Question: I try to use matplotlib to print network statistics. I want to look it like line graphs created with excel.
<URL>
[
My very simple code:
'''
import matplotlib.pyplot as plt
import numpy as np
x = np.array([0, 1, 2, 3, 4, 5, 6, 7, 8, 9, 10, 11, 12, 13, 14, 15, 16, 17, 18, 19, 20, 21, 22, 23, 24, 25, 26, 27, 28, 29, 30, 31, 32, 33, 34, 35, 36, 37, 38, 39, 40, 41, 42, 43, 44, 45, 46, 47, 48, 49, 50, 51, 52, 53, 54, 55, 56, 57, 58, 59])
y = np.array(['0.00', '0.00', '0.00', '0.12', '0.00', '0.00', '0.00', '14.75', '108.56', '78.91', '508.15', '79.66', '147.84', '199.87', '14.02', '10.05', '3411.12', '19735.23', '19929.51', '18428.82', '21727.14', '19716.41', '20295.20', '20283.08', '20088.10', '20155.81', '20108.67', '19954.45', '20316.46', '20045.77', '20233.71', '19981.40', '20230.02', '20099.69', '20000.23', '20234.06', '19763.92', '20458.40', '19626.22', '20542.25', '19821.72', '20443.78', '20109.41', '19918.96', '20223.37', '19933.64', '20023.73', '19655.67', '19890.94', '20590.04', '20158.37', '20001.59', '20011.48', '19785.95', '20550.63', '19687.02', '20025.00', '20478.25', '20124.66', '20148.08'])
plt.plot(x, y)
plt.xticks(x)
plt.show()
'''
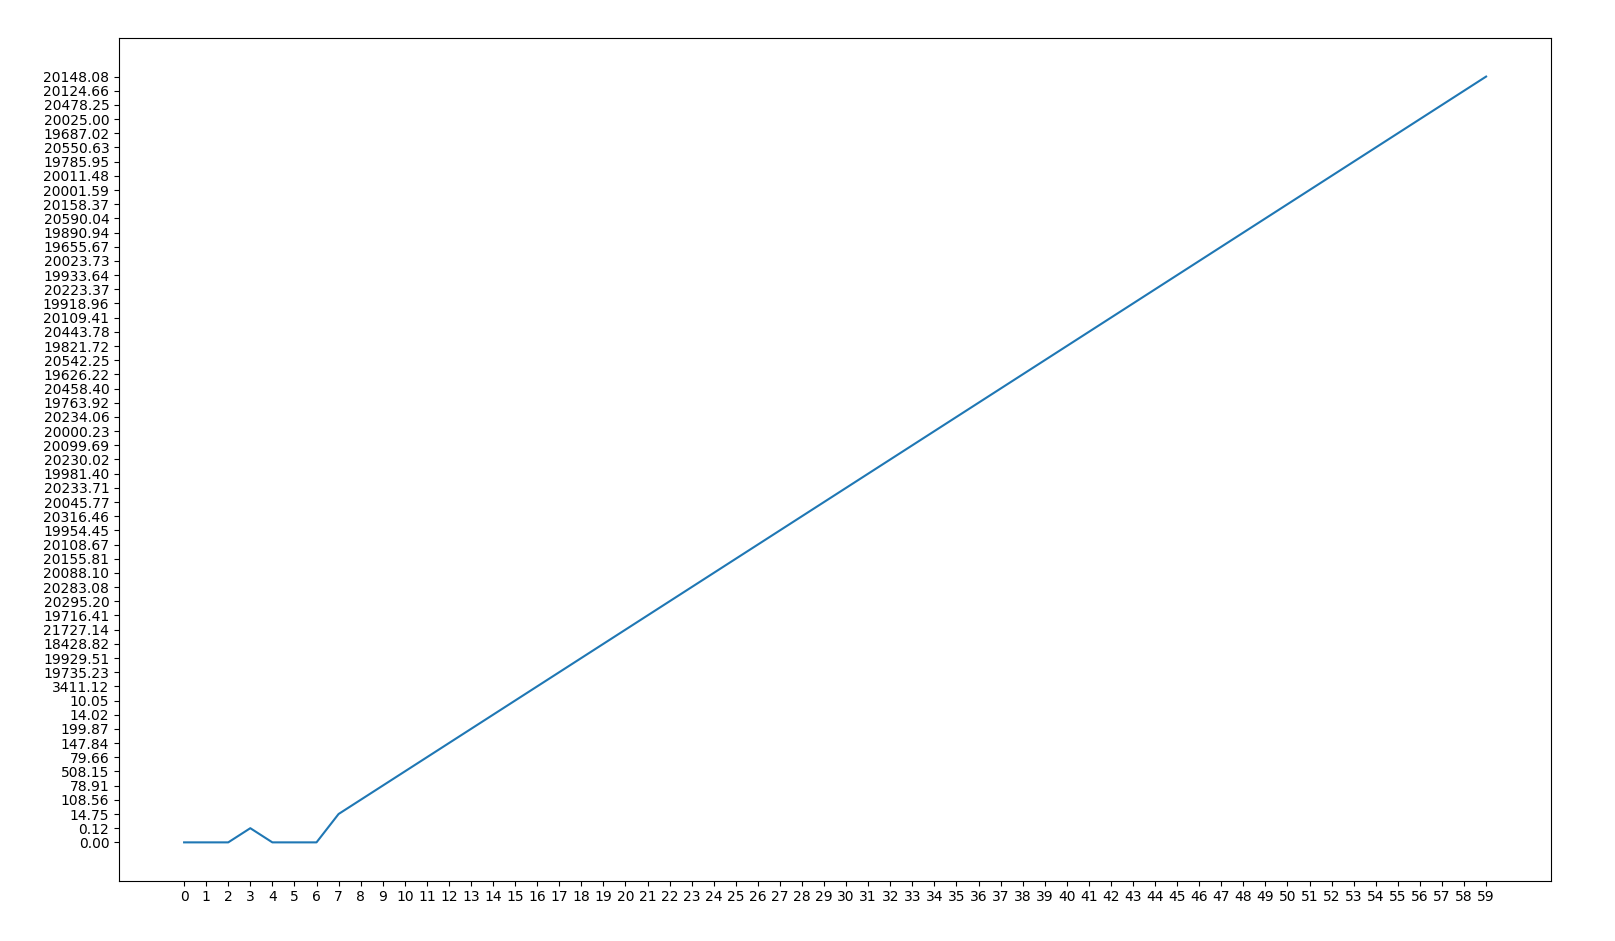
Answer: Your 'y' is string type. Try 'y=y.astype(float)' before plot, then you get the expected:
<URL>